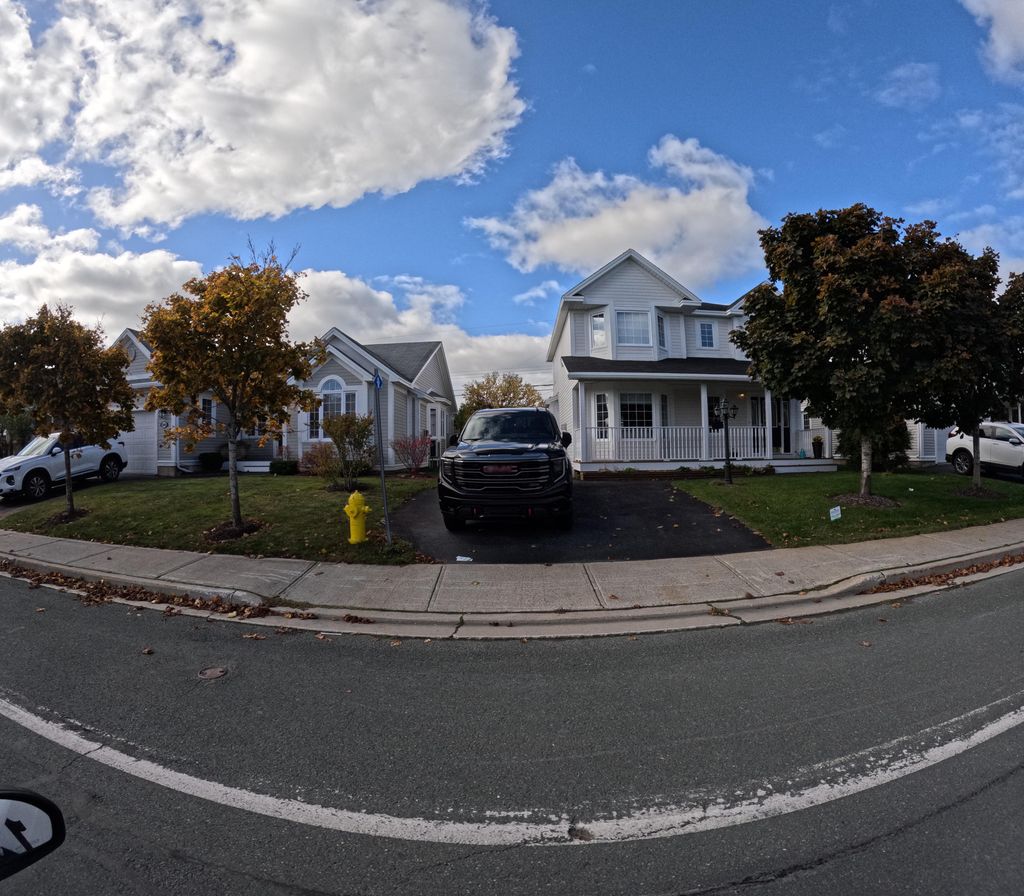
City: st_johns